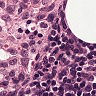
Metastatic tissue present: no